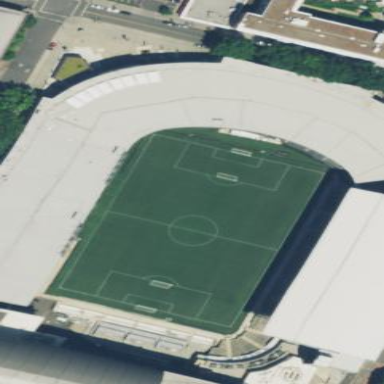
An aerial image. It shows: Stadium for soccer and American football matches.